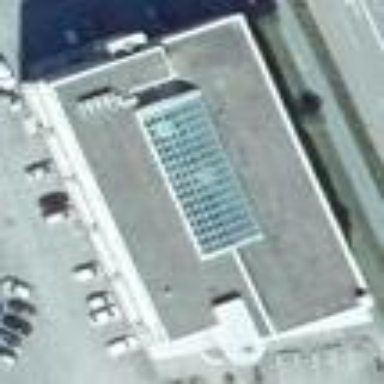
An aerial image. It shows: Commercial building with flat roof.